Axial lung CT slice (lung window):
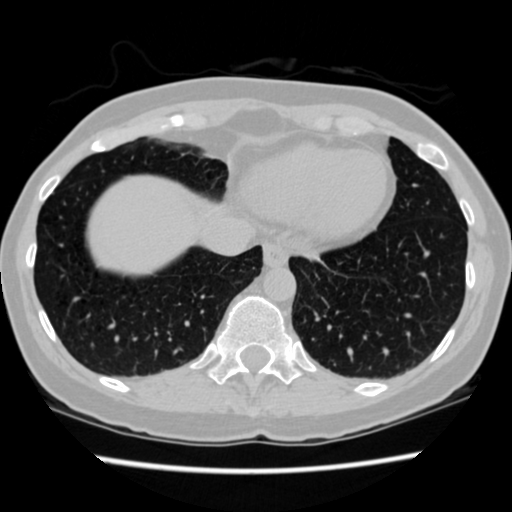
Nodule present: no